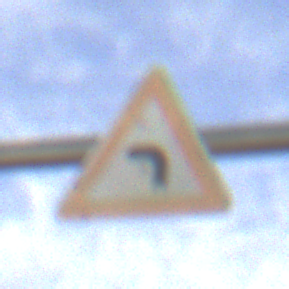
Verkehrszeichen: KurveLinks
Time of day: MorningAfternoon
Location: Outdoor (Suburban)
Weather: PartlyCloudy
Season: NotSpecified
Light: Natural